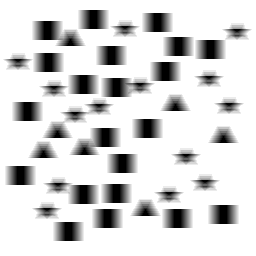
Squares: 21
Triangles: 7
Stars: 14
Total shapes: 42